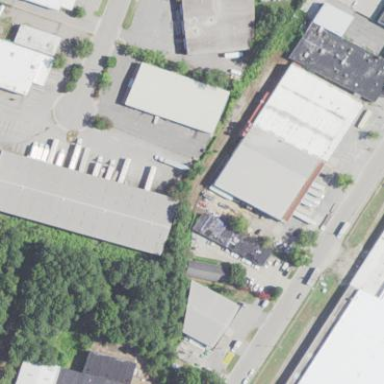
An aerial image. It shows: Commercial building.